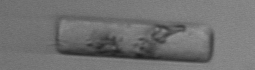
Label: Guinardia_delicatula